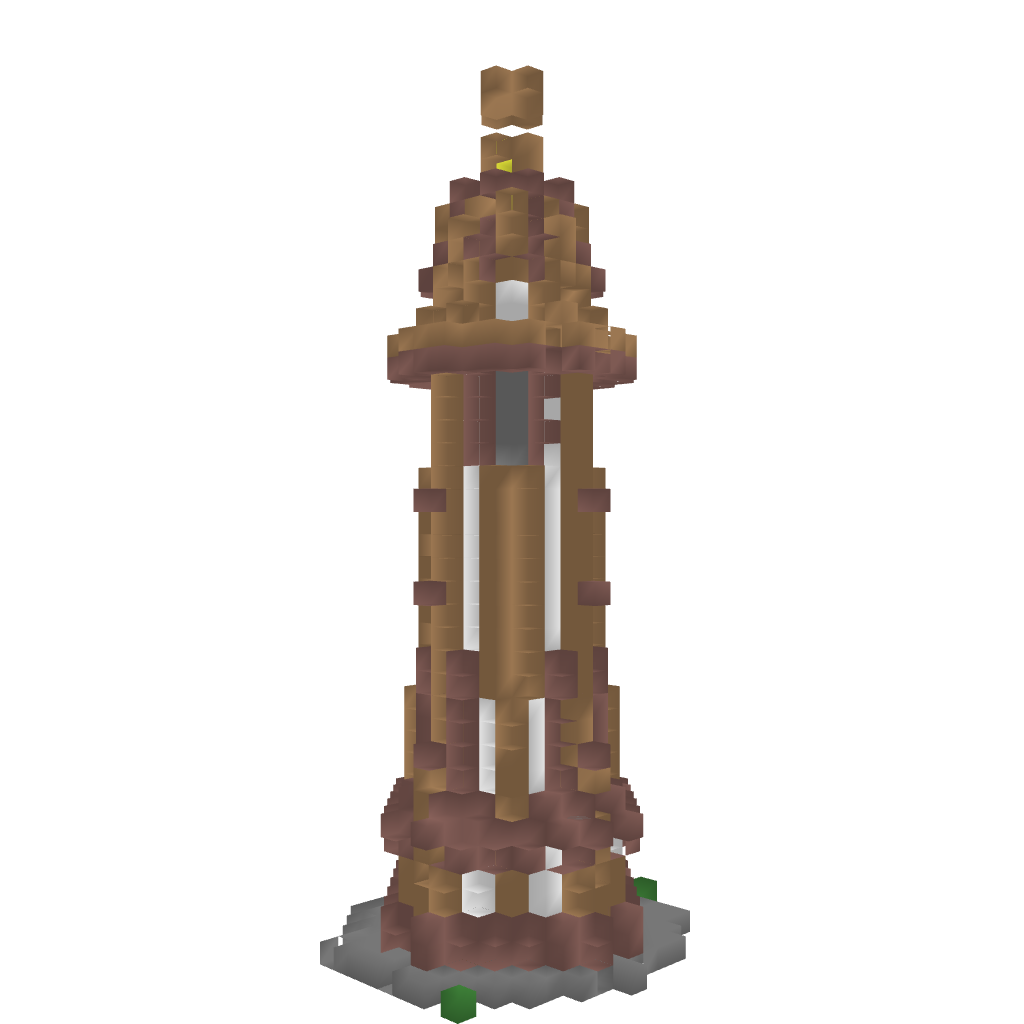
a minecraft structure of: Lighttower bad low quality